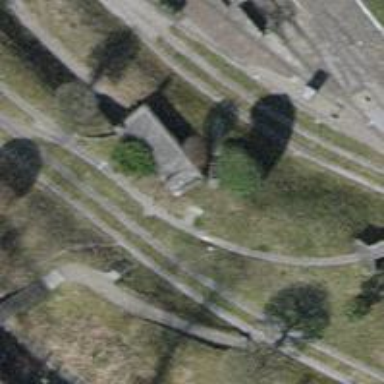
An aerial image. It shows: Miniature railway.